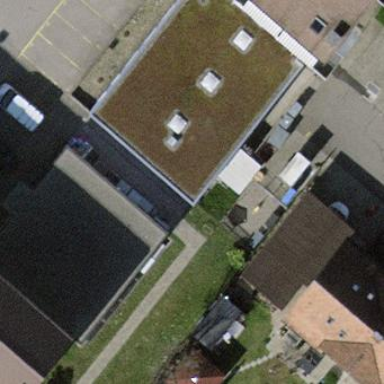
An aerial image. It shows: Commercial building.